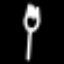
Label: fork